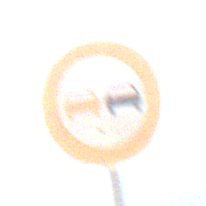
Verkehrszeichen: Ueberholverbot
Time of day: MorningAfternoon
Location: Outdoor (Nature)
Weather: PartlyCloudy
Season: NotSpecified
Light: Natural